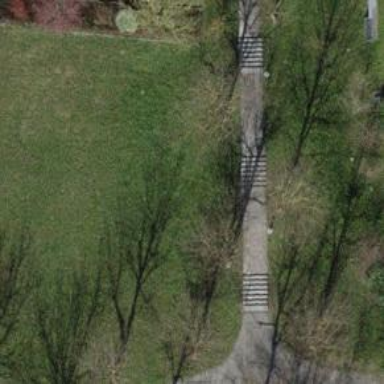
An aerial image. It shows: Road with steps.